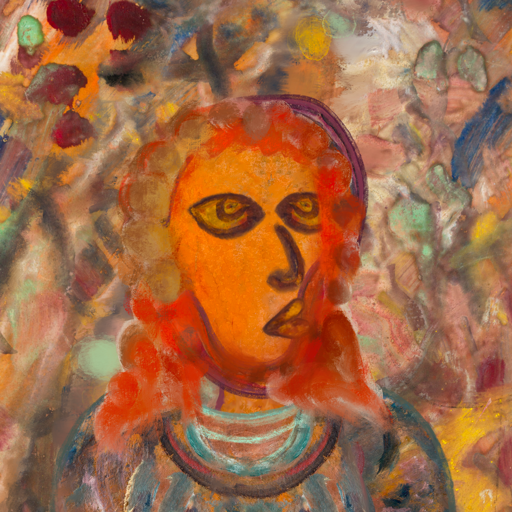
Background: Mother_And_Son_Mother, Head And Neck Side: Hypocrite_w_Hair, Face Side: Comrade, Bust: Boggyland, Hair Side: Rupkatha, Head Accessory: Blank, Second Necklace: Blank, Necklace: Blank, Baby: Blank